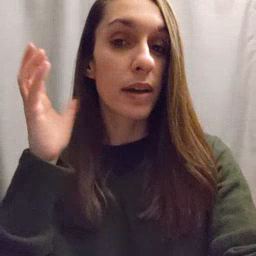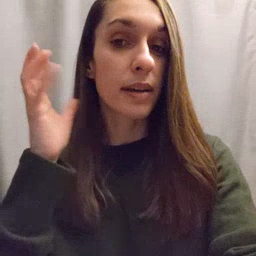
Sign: radio